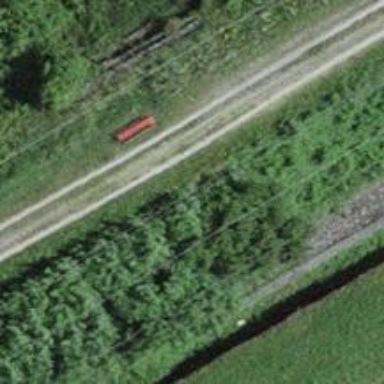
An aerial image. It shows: Red bench.